Interaction volume radius: 10 \u00c5
Interaction volume height: 30 \u00c5
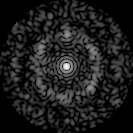
Disorder parameter: 0.7994